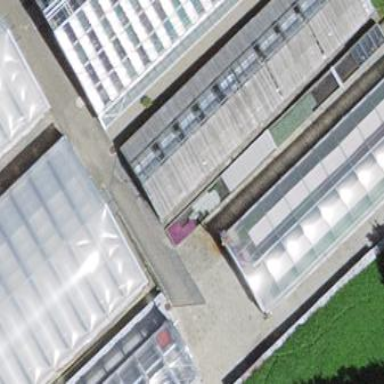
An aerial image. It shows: Greenhouse.